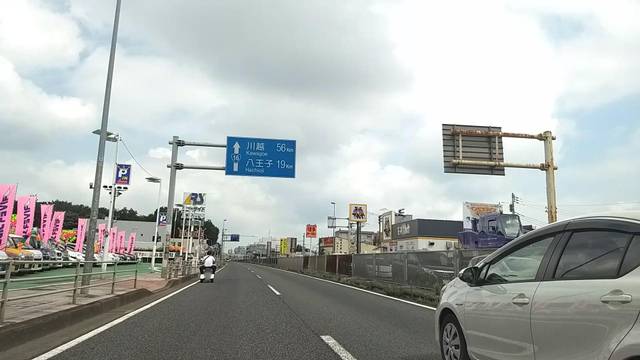
Region: Japan
Coordinates: 35.543, 139.429